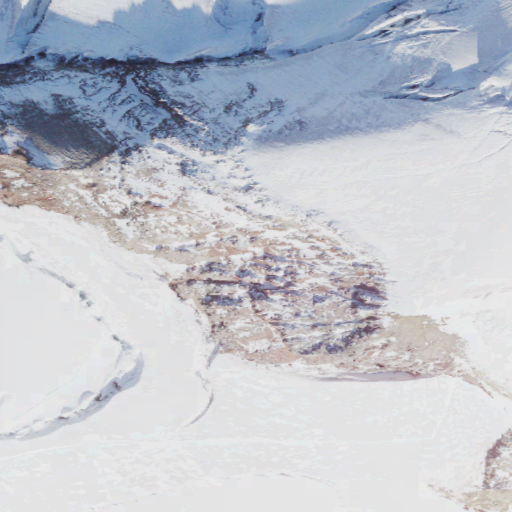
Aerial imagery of mountain in Washington named Grant Peak containing snow and barren land